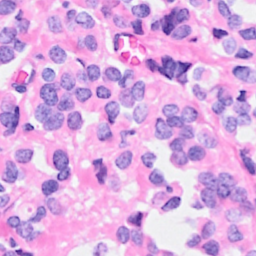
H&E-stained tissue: Breast